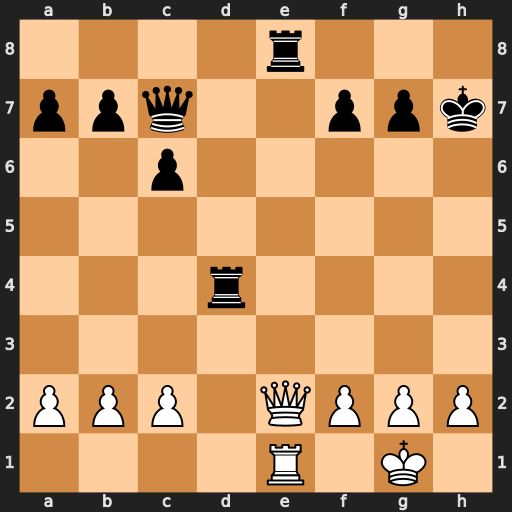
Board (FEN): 4r3/ppq2ppk/2p5/8/3r4/8/PPP1QPPP/4R1K1
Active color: w
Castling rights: -
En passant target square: -
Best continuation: Qh5+ Kg8 Rxe8#